Question: I have this image and I am wondering how to get this design. How to design the highlighted borders in CSS and html.

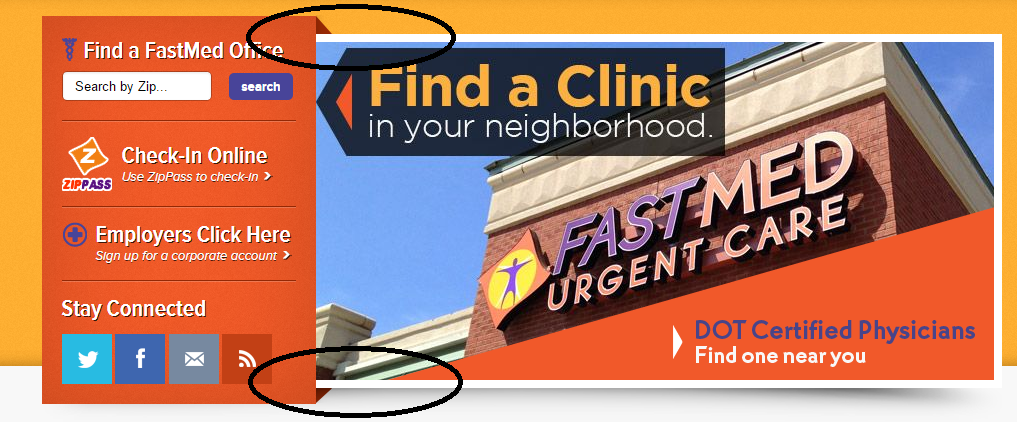
Answer: Use a couple of pseudo elements and create triangles with their borders then position them absolutely to sit where you want.
<URL>
'''
div{
background:#999;
height:300px;
position:relative;
width:100px;
}
div::before,div::after{
content:"";
left:100px;
position:absolute;
}
div::before{
border-bottom:20px solid #333;
border-right:20px solid transparent;
top:0;
}
div::after{
border-top:20px solid #333;
border-right:20px solid transparent;
bottom:0;
}
'''
'''
<div></div>
'''